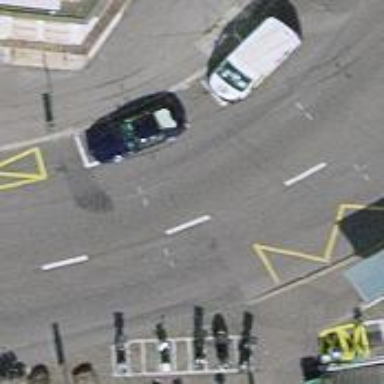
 and shared busway/cycleway on the left side."